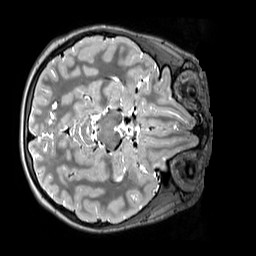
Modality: T2w
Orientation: axial
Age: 12
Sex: female
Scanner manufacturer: siemens
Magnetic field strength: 3 T
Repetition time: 3.2 s
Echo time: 0.408 s